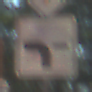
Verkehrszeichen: VerlaufVorfahrtsstrasse6
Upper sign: Vorfahrtsstrasse
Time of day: MorningAfternoon
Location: Outdoor (Nature)
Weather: Clear
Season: Summer
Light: Natural